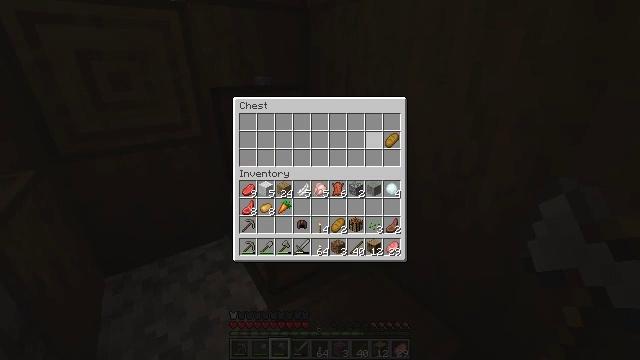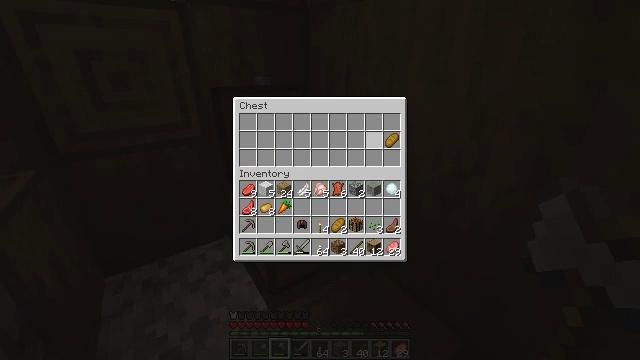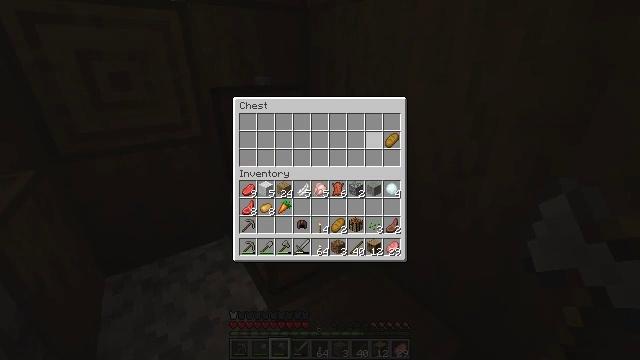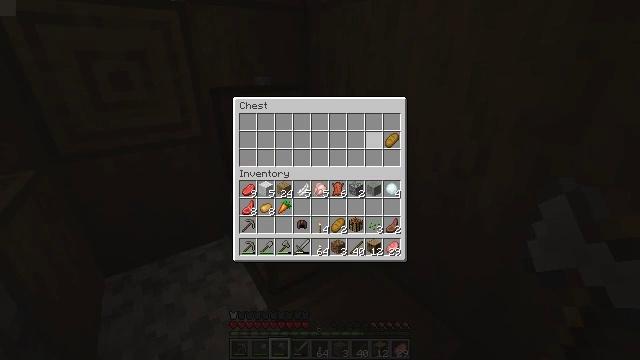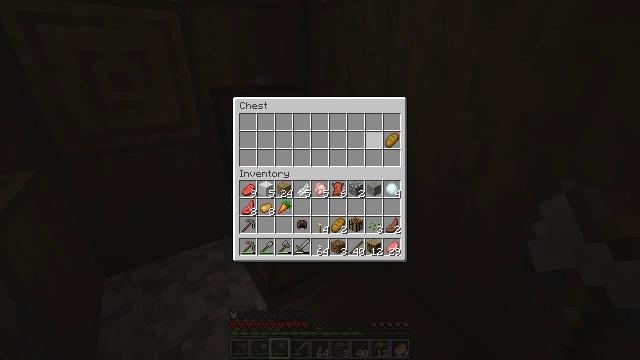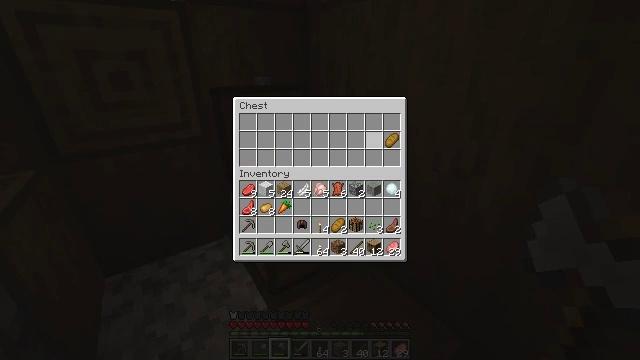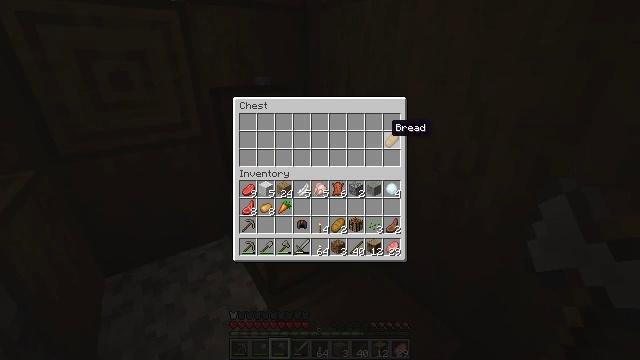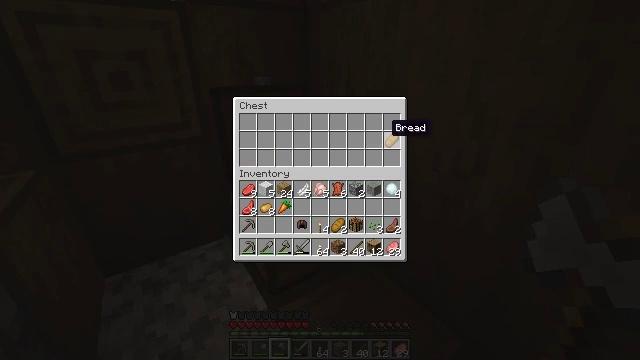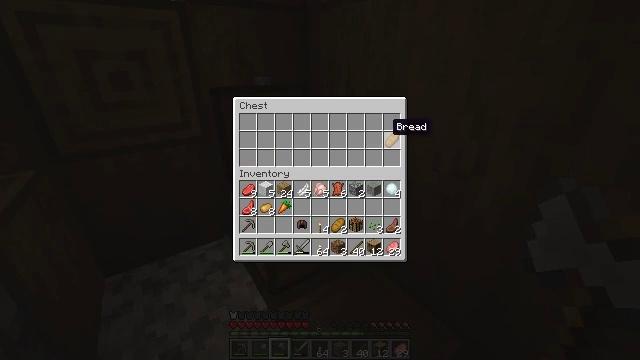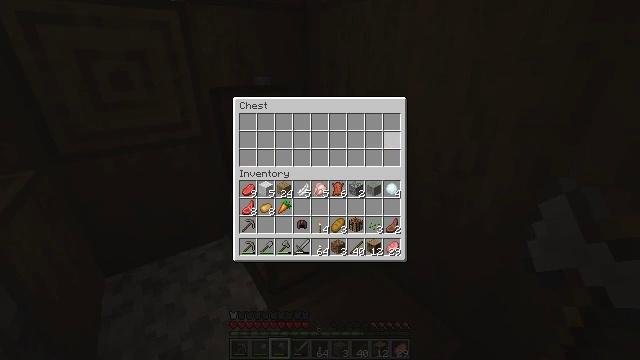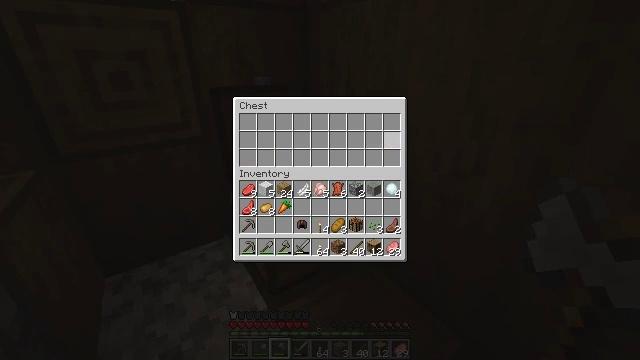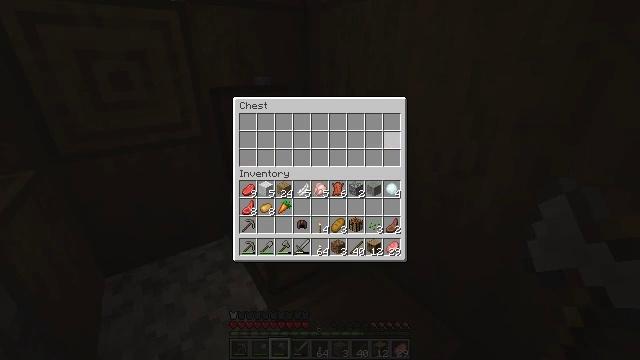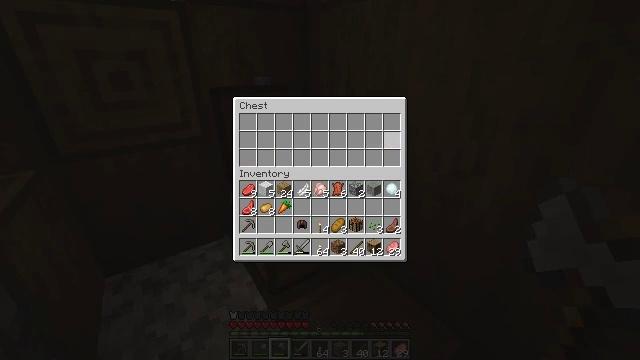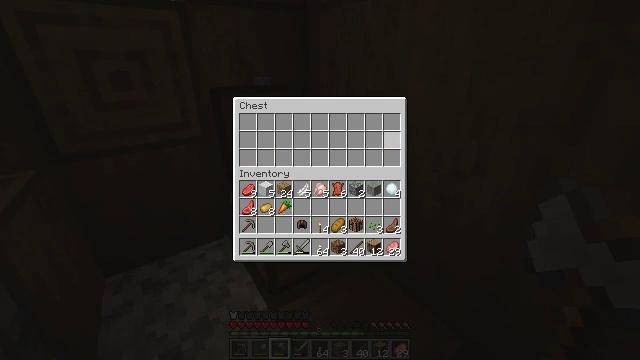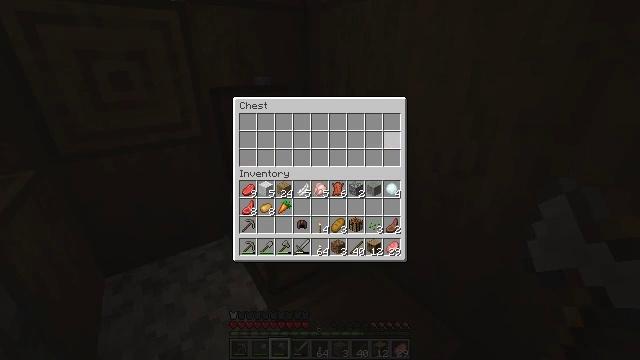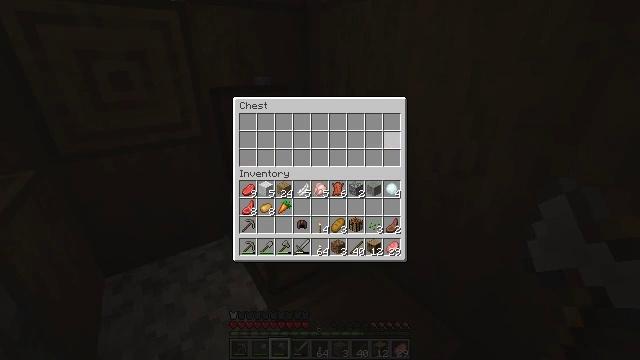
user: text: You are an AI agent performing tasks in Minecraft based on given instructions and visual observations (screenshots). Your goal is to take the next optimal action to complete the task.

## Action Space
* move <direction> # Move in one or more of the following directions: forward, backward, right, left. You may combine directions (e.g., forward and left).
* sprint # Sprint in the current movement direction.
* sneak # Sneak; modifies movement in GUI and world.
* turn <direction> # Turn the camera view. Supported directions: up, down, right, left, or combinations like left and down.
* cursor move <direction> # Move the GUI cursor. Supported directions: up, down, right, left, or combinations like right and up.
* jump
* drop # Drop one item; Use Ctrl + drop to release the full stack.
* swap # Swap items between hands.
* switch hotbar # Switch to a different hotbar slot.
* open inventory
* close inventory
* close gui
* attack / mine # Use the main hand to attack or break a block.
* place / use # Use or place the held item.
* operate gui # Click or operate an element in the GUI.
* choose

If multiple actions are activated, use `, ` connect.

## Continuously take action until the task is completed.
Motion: motion action
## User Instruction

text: Gather potatoes by left-clicking.
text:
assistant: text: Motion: sneak
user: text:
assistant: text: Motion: sneak, choose
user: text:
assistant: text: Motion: sneak, choose
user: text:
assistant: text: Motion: sneak, choose
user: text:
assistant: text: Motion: sneak
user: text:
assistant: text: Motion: sneak
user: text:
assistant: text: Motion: sneak
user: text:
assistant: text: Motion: sneak
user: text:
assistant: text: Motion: sneak, choose
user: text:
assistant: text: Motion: sneak, choose
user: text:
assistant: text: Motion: sneak
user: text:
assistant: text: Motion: sneak
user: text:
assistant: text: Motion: sneak
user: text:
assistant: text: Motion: sneak
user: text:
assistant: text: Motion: sneak
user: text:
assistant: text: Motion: no_op
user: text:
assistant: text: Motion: no_op
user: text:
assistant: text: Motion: no_op
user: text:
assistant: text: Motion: no_op
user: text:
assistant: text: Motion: close inventory
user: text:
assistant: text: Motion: close inventory
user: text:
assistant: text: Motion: close inventory
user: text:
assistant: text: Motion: close inventory
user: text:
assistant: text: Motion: cursor move down, open gui
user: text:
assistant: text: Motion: cursor move down
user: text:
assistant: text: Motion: cursor move down
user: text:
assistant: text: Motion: no_op
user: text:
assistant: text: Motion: sneak, cursor move right
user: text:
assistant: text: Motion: sneak, cursor move right
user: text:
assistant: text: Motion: sneak